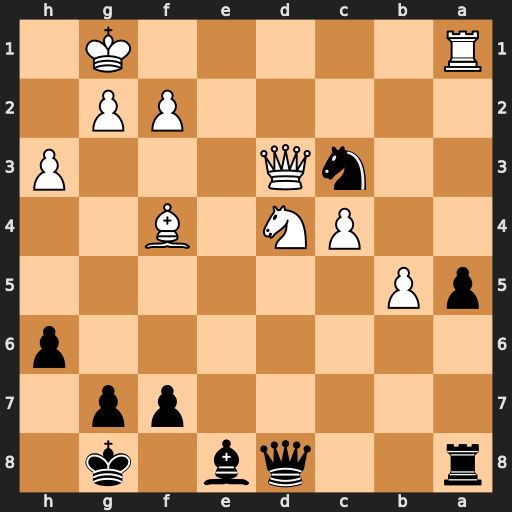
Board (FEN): r2qb1k1/5pp1/7p/pP6/2PN1B2/2nQ3P/5PP1/R5K1
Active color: b
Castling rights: -
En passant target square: -
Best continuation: Qxd4 Qxd4 Ne2+ Kh2 Nxd4